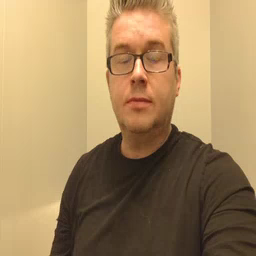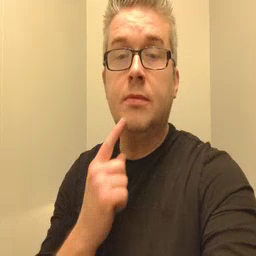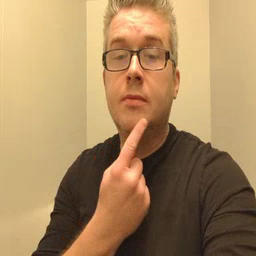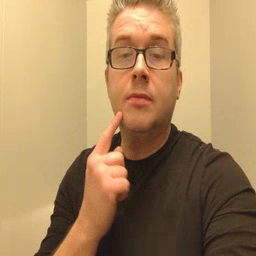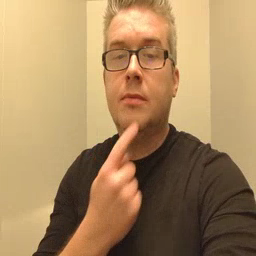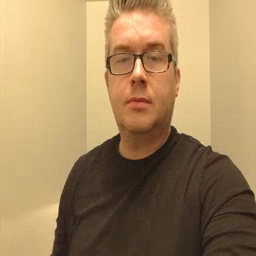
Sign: chin